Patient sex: F
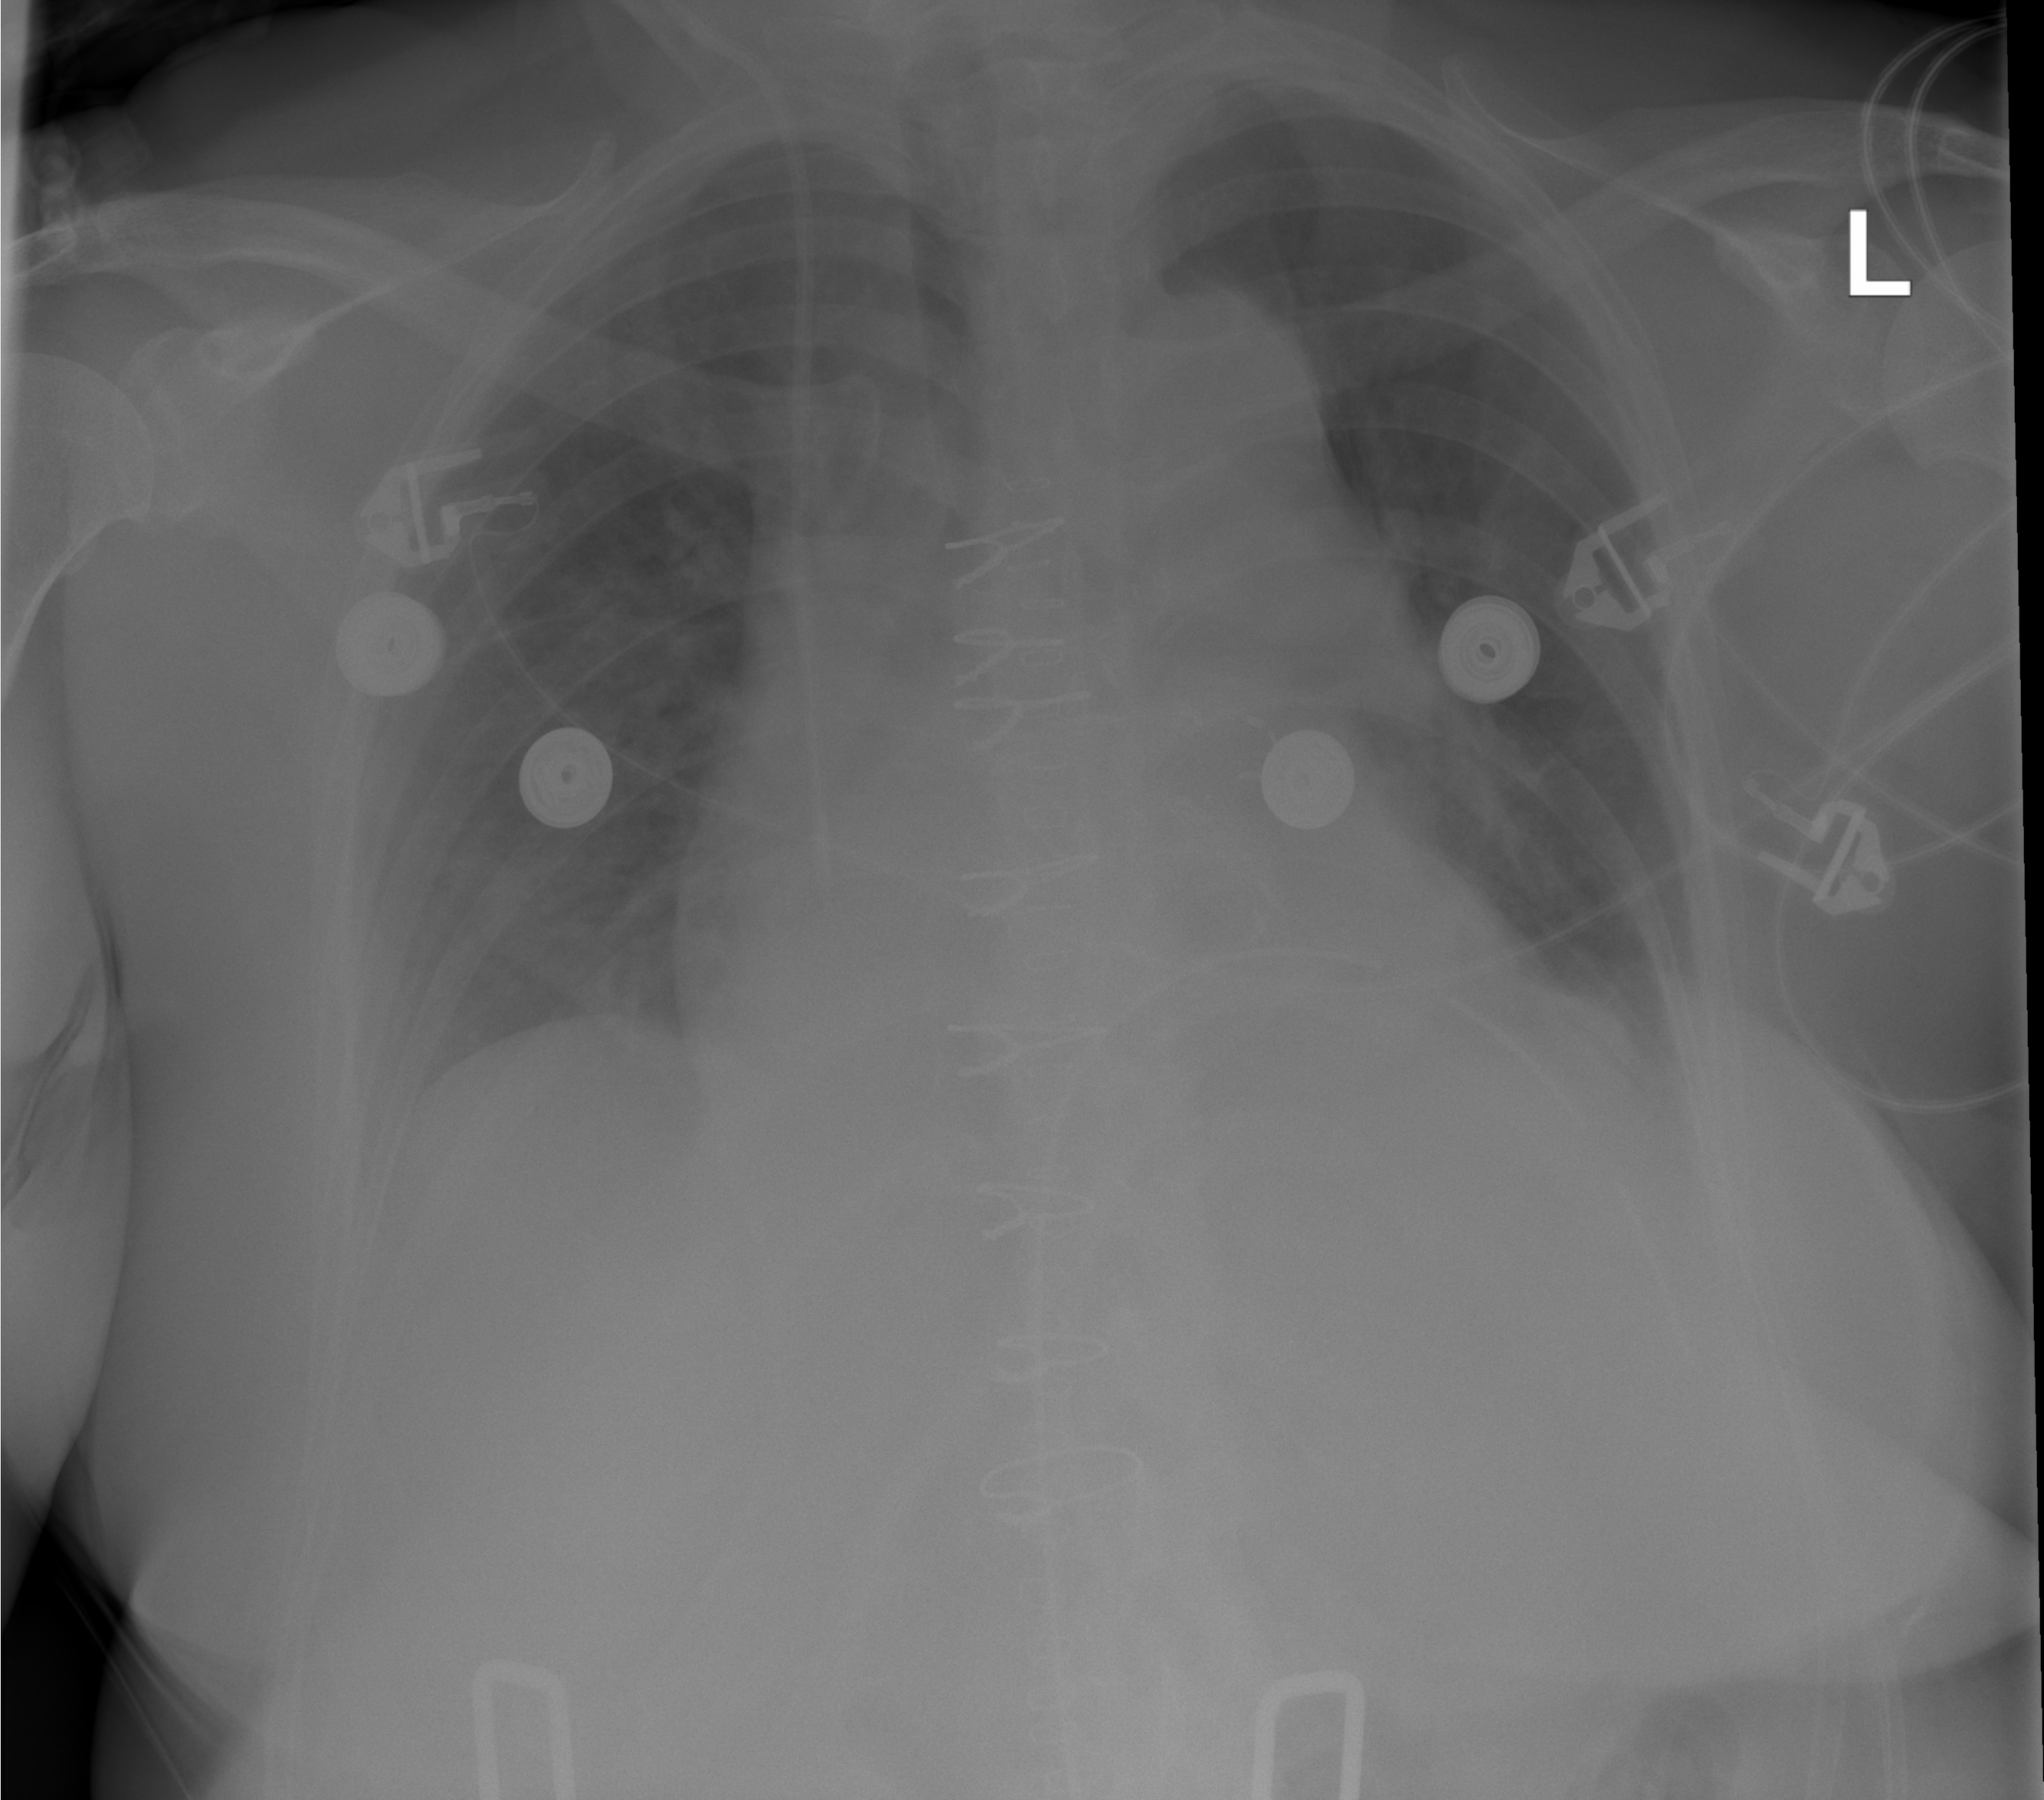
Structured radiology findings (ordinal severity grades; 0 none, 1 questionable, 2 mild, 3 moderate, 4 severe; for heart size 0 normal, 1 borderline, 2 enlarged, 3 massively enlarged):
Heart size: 0
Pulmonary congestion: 0
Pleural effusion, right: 0
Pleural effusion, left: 0
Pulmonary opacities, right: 0
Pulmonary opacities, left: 0
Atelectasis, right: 1
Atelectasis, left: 1